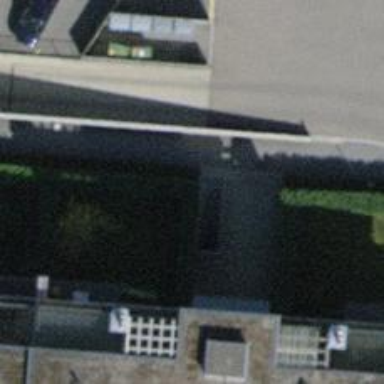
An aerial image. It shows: Hedge acting as barrier.